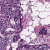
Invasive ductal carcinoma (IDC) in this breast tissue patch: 1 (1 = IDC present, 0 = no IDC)